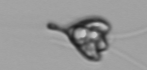
Label: Pyramimonas_longicauda